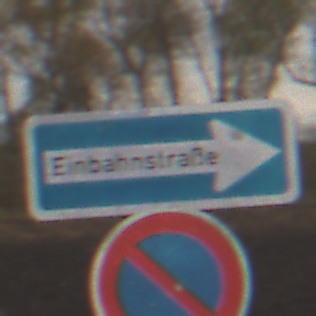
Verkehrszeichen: EinbahnstrasseRechtsweisend
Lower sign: EingeschraenktesHalteverbot
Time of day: MorningAfternoon
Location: Outdoor (Nature)
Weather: Overcast
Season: NotSpecified
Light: Natural